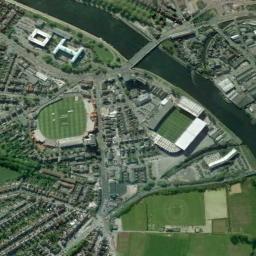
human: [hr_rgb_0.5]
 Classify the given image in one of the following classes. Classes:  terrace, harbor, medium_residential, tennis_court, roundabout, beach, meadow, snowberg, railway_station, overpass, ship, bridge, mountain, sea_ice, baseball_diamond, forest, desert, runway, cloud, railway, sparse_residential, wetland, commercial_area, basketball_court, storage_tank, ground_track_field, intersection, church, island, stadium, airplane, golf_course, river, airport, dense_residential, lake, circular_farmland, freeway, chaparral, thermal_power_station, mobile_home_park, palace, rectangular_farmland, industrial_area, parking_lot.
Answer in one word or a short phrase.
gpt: stadium